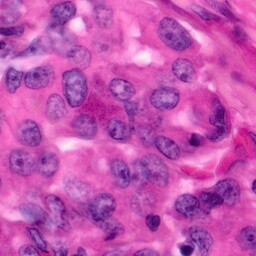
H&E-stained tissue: Pancreatic